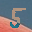
Label: 5